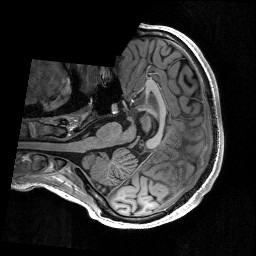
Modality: T1w
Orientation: axial
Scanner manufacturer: siemens
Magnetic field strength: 3 T
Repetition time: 2.53 s
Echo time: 0.00267 s